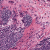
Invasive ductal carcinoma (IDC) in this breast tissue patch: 1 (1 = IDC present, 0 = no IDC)